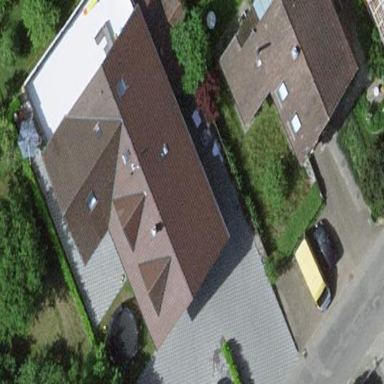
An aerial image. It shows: Residential building.